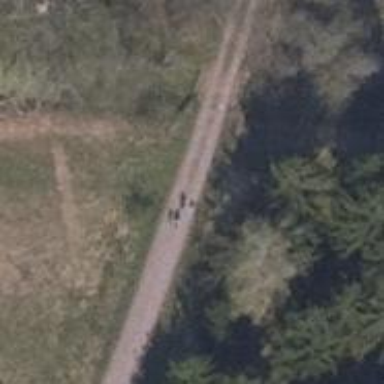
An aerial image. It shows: Track road going over bridge with grade1 tracktype.